Field crop: tomato
Growth stage: 1
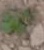
Species: solanum